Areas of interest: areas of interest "Theater"
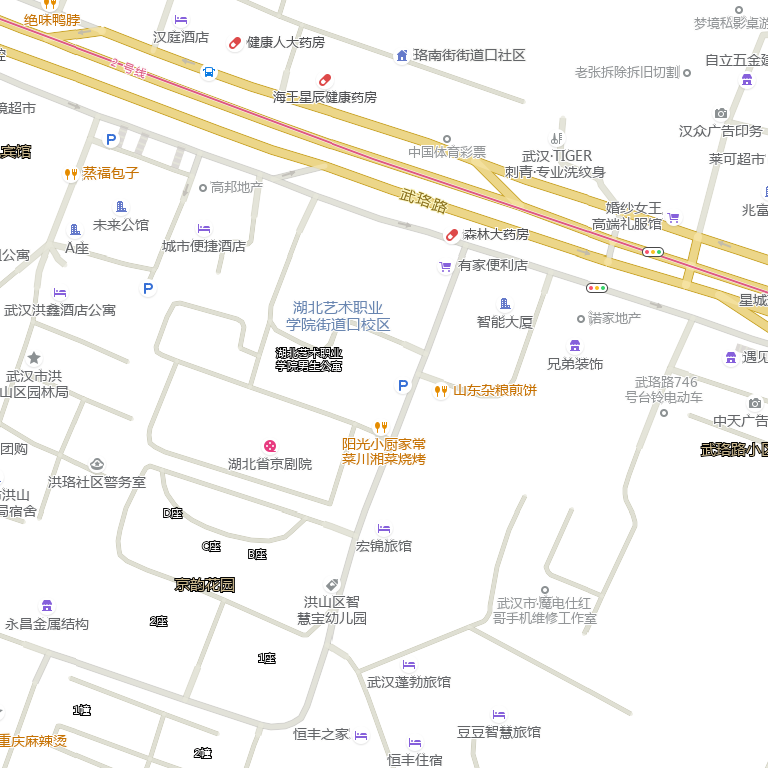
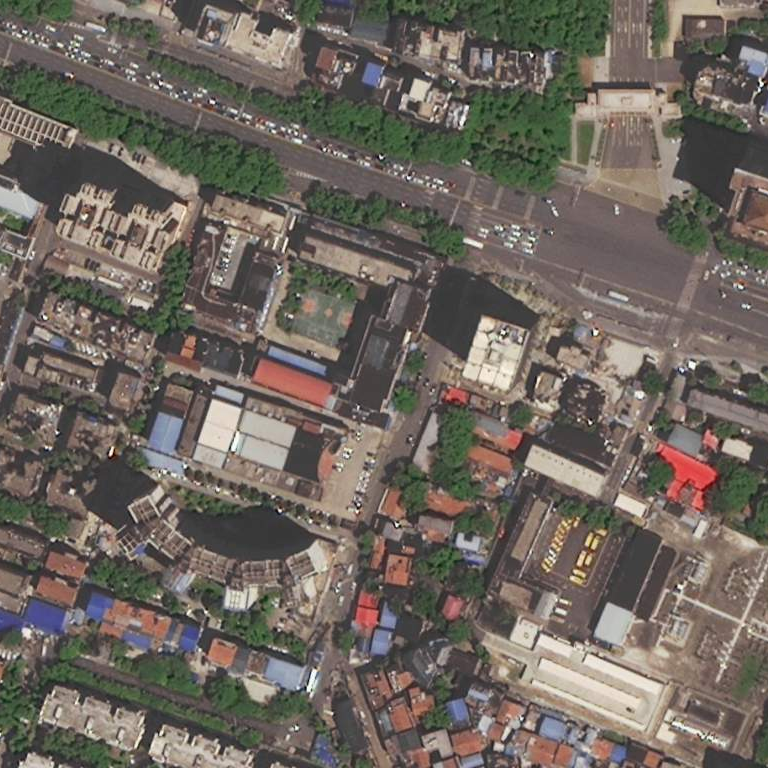